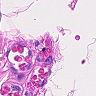
Metastatic tissue present: no